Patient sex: M
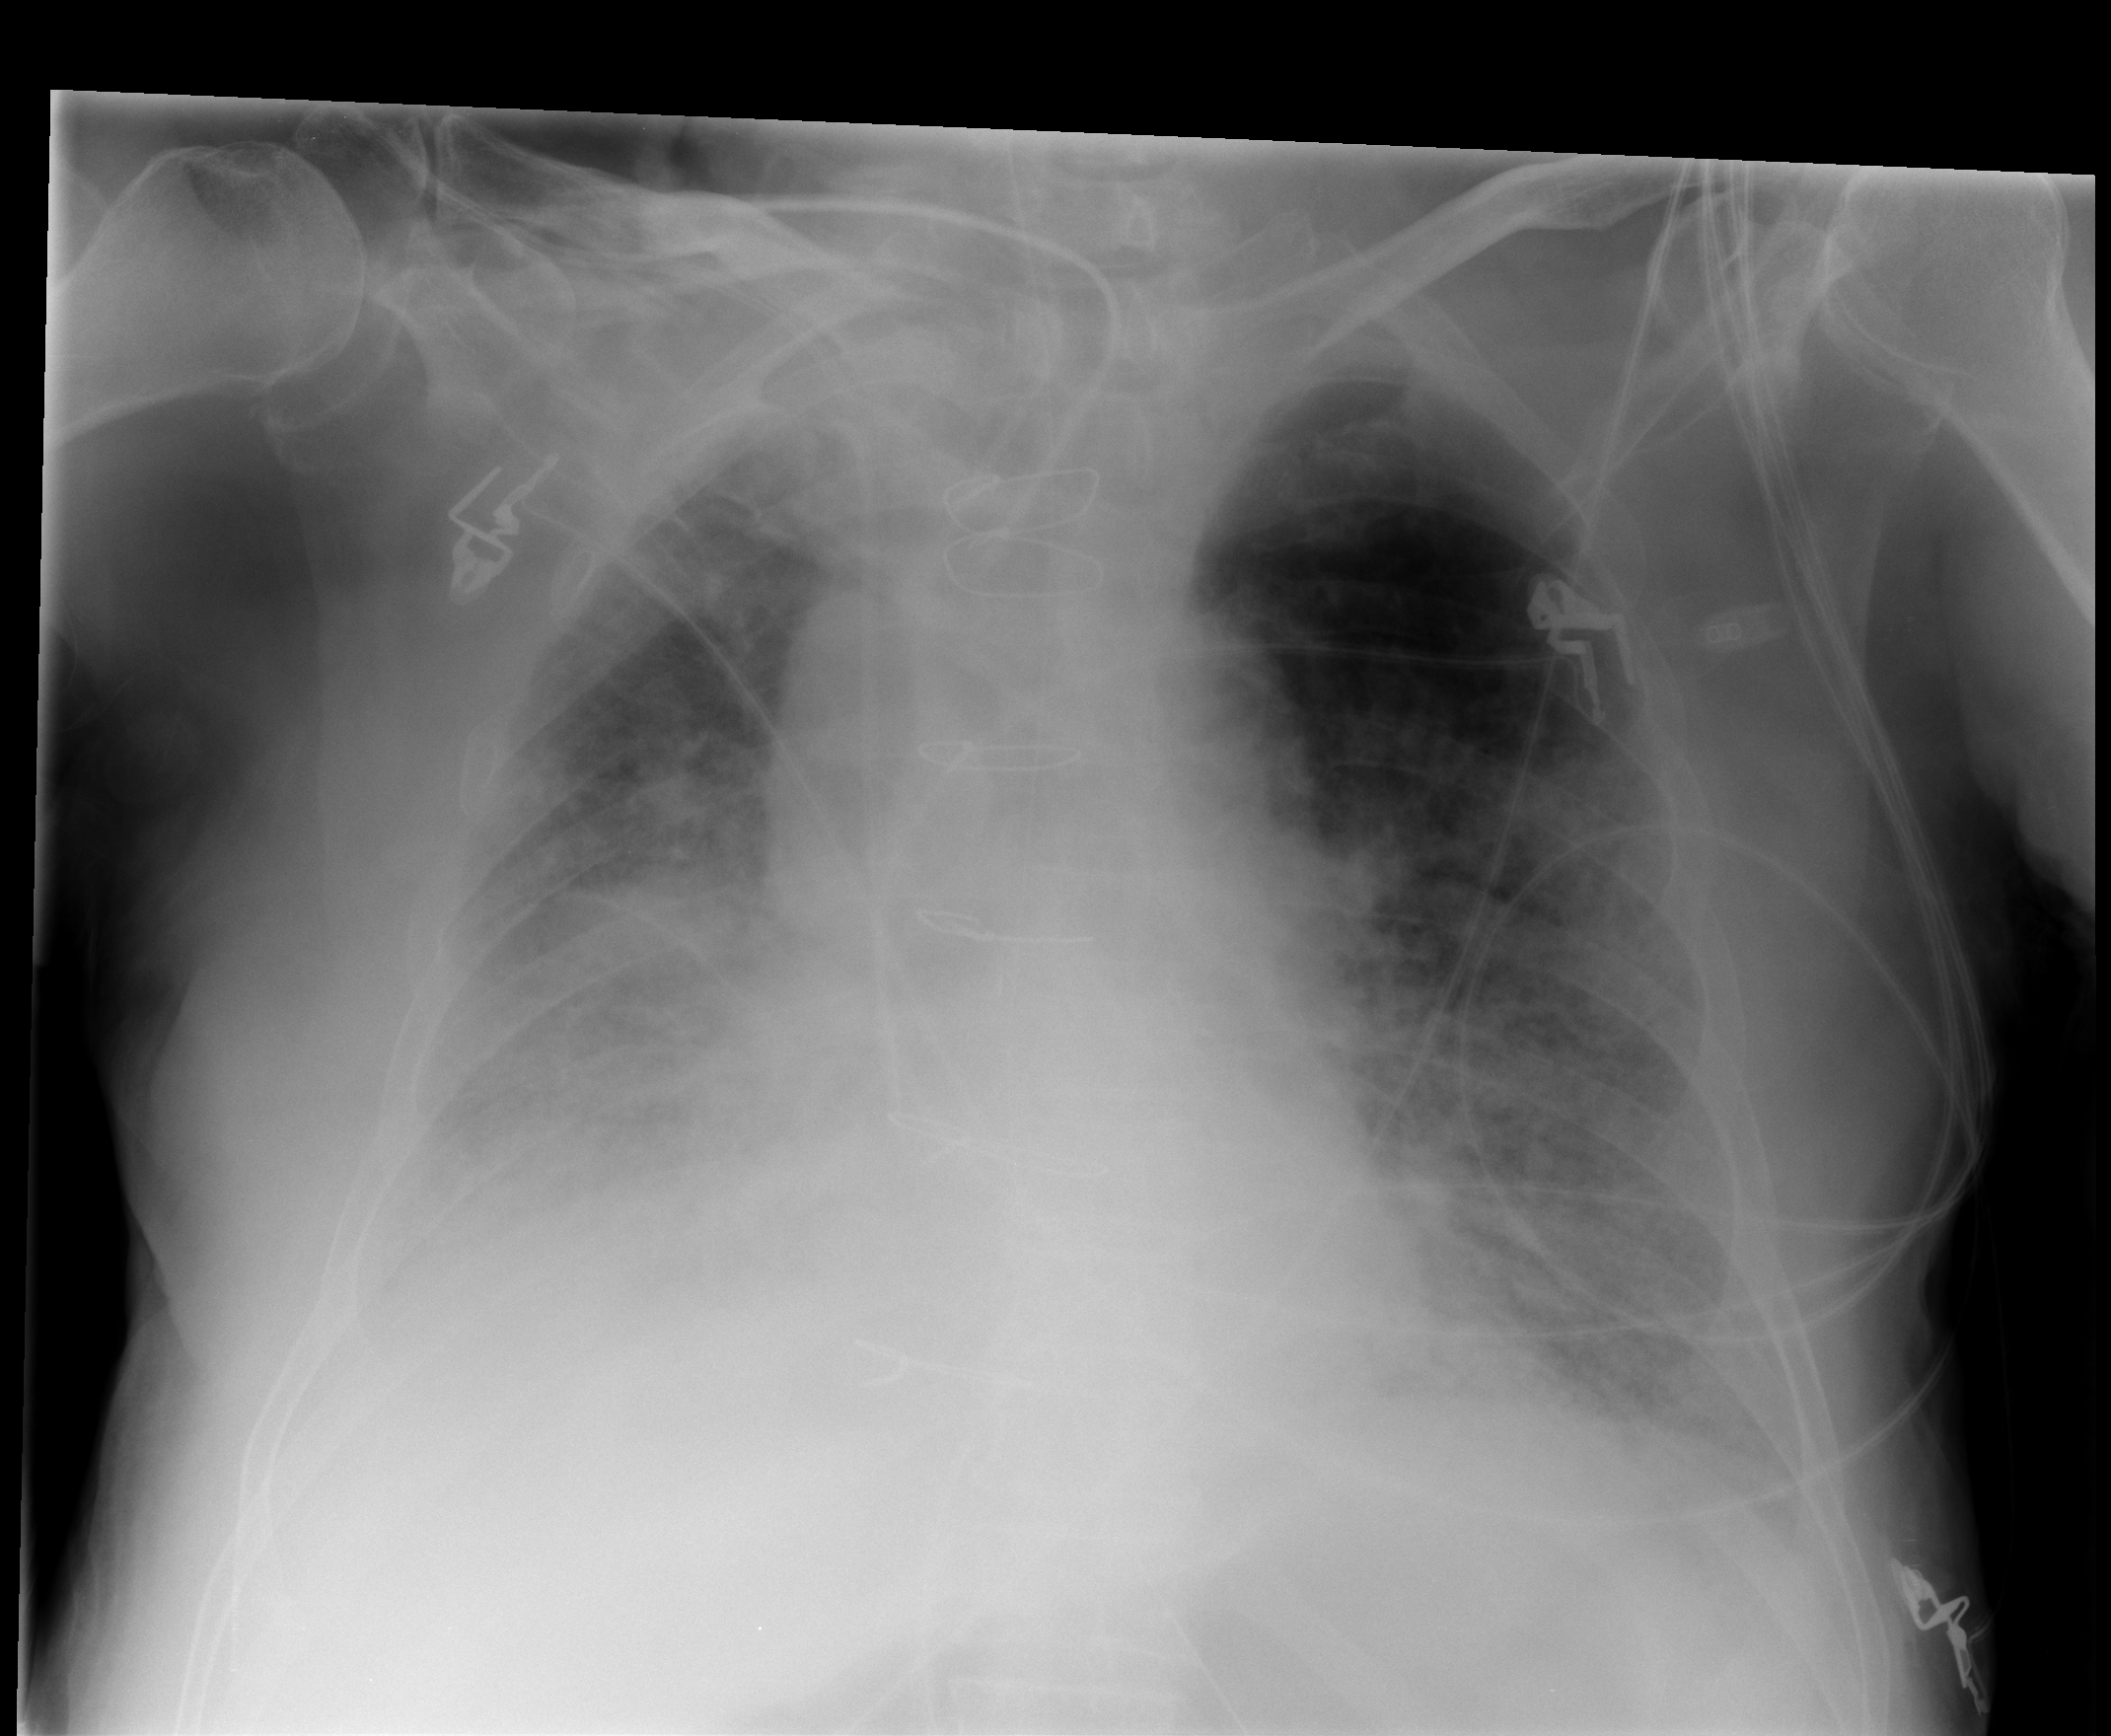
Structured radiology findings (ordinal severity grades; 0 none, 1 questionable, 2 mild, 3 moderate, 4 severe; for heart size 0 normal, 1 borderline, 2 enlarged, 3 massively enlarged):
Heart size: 1
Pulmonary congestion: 3
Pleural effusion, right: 3
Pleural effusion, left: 2
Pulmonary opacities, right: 3
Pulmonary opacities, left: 3
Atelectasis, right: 3
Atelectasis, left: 2